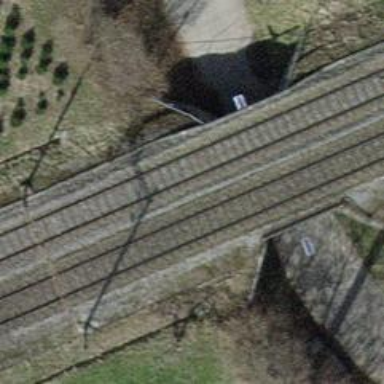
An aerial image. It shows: Bridge with electrified railway tracks featuring contact line.